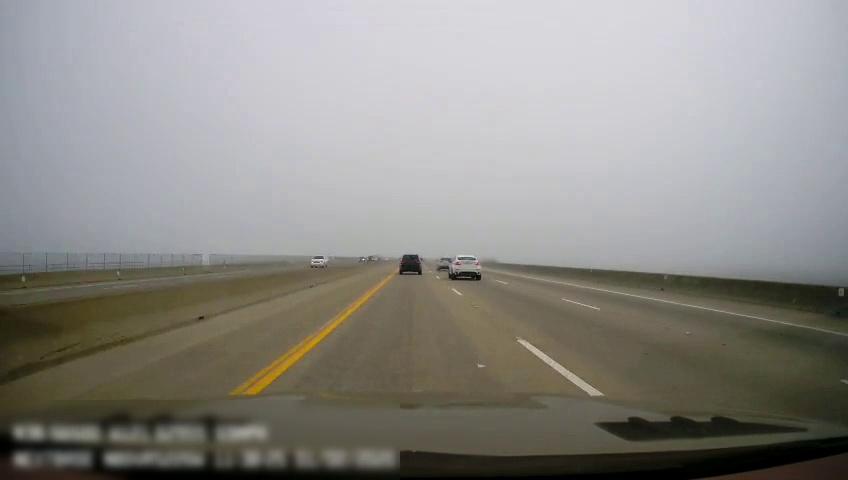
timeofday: Day
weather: Cloudy
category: Drivable Space
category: Drivable Space
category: Vehicles | SUV
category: Vehicles | SUV
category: Vehicles | SUV
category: Vehicles | SUV
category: Lanes | Current Lane
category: Lanes | Current Lane
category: Lanes | Alternate Lane
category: Lanes | Alternate Lane
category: Lanes | Alternate Lane
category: Lanes | Opposite Lane
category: Lanes | Opposite Lane